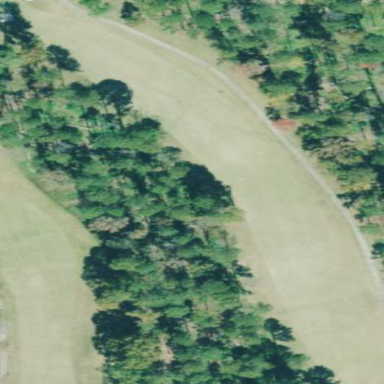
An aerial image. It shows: Grassy area designated as golf fairway.